Question: I am trying to vertically align the text and image of a RadPanelBarItem. Normally I would nest the two properties in a div, and apply a vertical-align: middle; to format these the way I want them, but unfortunately the Text and Image properties are nested within the RadPanelBar control.

Does anyone know the default classes of the RadPanelBarItem, and/or a simple way of aligning these two items that I am missing?
Thanks!
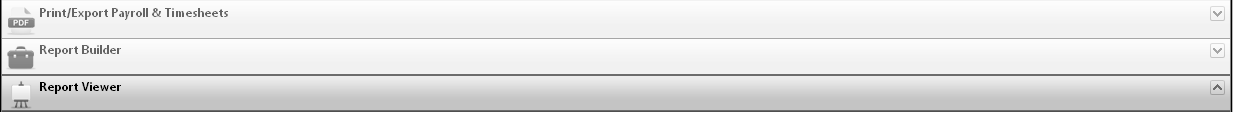
Answer: Try setting a line height for the complete height of the element. This will vertically center your text.